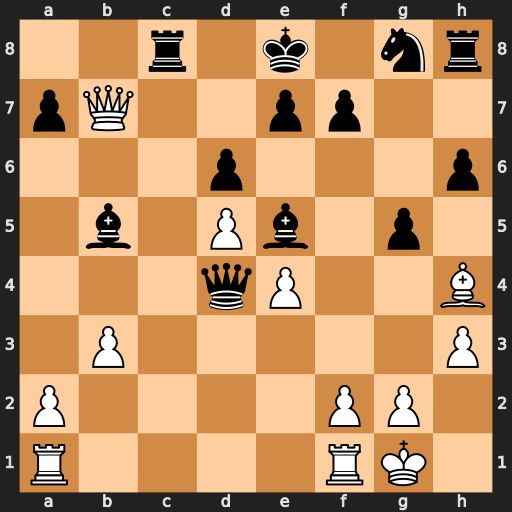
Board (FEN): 2r1k1nr/pQ2pp2/3p3p/1b1Pb1p1/3qP2B/1P5P/P4PP1/R4RK1
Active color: w
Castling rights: k
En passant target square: -
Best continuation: Qxc8#